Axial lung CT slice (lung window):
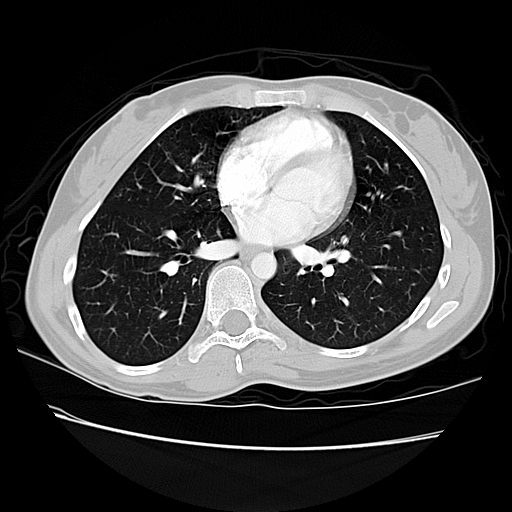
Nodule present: no